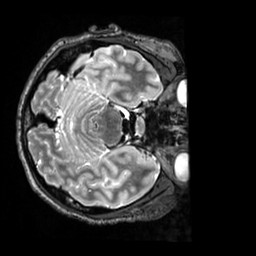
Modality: T2w
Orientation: axial
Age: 28
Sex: male
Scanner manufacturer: siemens
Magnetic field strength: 3 T
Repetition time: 3.2 s
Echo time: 0.728 s